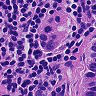
Metastatic tissue present: yes